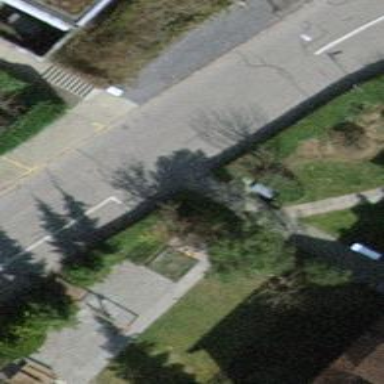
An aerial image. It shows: Asphalt footway that is also service alley.